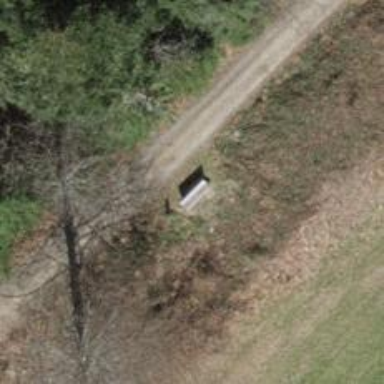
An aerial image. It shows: Bench for seating.